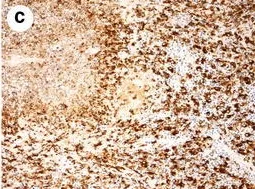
C; Positive stain for CD68 on histiocytic cells.
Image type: pathology (immunostaining)